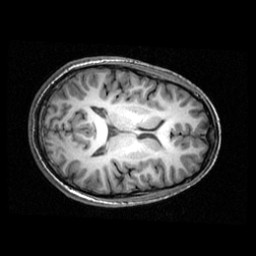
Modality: T1w
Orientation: axial
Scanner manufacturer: ge
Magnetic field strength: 3 T
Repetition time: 0.009036 s
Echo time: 0.00184 s